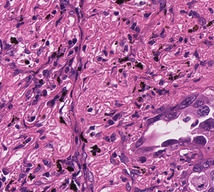
Tumor epithelial tissue: yes
Tumor-associated stroma tissue: yes
Normal tissue: no